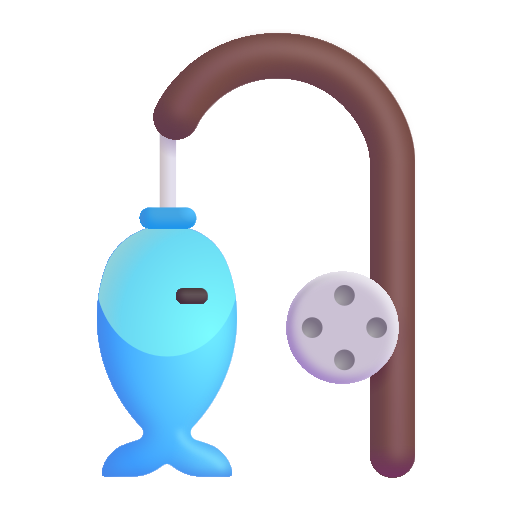
fishing pole color